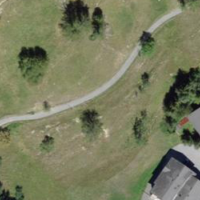
EUNIS habitat code: 26
Species observed at this site:
Jasione montana